Field crop: maize
Growth stage: 1
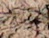
Species: lolium